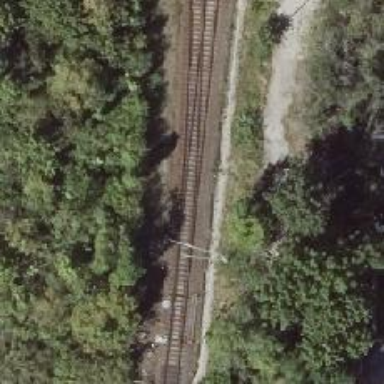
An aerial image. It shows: Railway switch with the turnout pointing to the right.